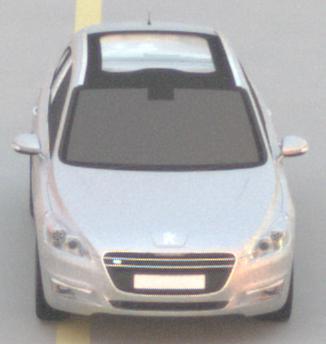
Make: Peugeot
Model: 508 SW 120 VTi
Detailed model: 508 (I) SW
Model produced from: 2011/03
Model produced until: 2014/05
Doors: 5
Color: white
Road condition: dry road
Daytime: sunrise or sunset
Contrast: medium contrast